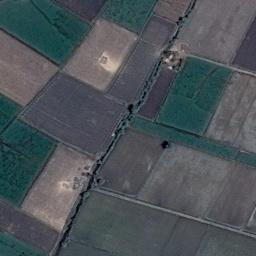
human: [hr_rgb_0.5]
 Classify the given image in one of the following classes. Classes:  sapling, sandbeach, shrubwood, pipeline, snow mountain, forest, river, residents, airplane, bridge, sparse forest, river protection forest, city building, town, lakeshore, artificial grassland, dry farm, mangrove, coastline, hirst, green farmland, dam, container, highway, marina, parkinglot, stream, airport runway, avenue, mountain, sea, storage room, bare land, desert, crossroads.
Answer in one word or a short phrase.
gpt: green farmland